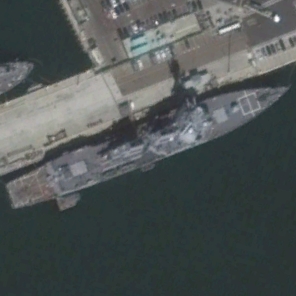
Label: destroyer